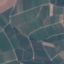
Land use / land cover: PermanentCrop